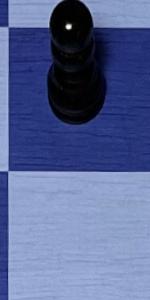
Label: Empty